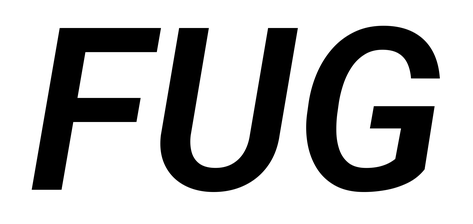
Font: Roboto-Italic_SemiBold_Italic